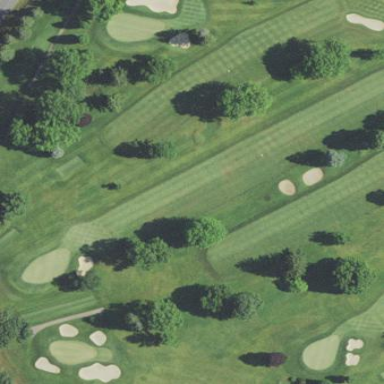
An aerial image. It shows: Golf fairway in the image.